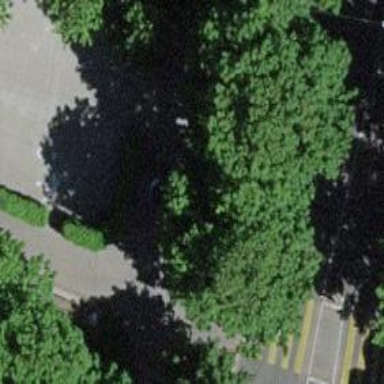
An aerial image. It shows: Avenue lined with broadleaved trees.